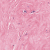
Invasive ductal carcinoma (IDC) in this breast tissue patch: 0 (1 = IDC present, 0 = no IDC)